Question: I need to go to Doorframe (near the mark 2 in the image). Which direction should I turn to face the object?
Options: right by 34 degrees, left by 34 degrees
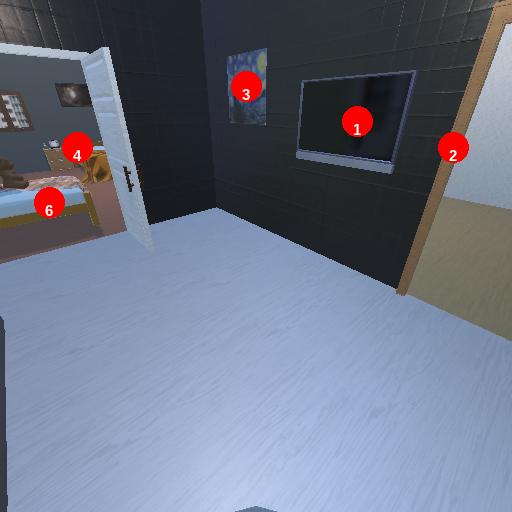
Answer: right by 34 degrees